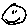
Label: smiley face